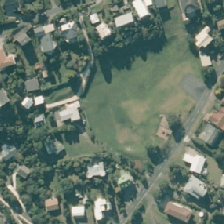
Land cover: urban_parkland